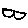
Label: moon